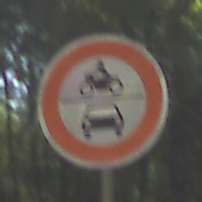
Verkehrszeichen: VerbotKraftfahrzeuge
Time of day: Midday
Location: Outdoor (RoadRail)
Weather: Clear
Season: NotSpecified
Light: Natural